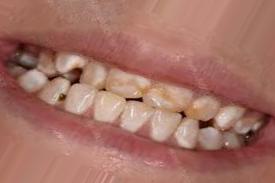
Condition: Tooth Discoloration